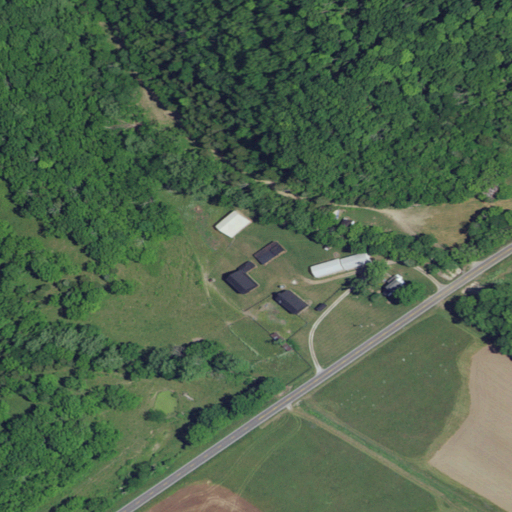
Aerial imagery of valley in Kentucky named Nilly Hollow containing deciduous forest, pasture, mixed forest, open development, low intensity development, and cultivated crops